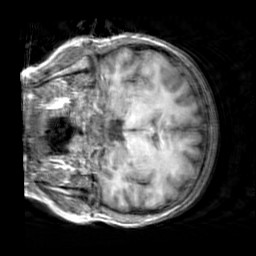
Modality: T1w
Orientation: coronal
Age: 20
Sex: female
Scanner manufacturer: siemens
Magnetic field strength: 3 T
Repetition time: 2.3 s
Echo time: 0.00303 s